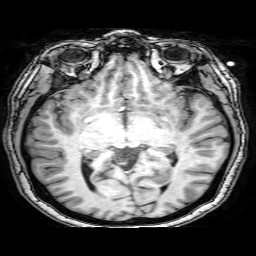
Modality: T1w
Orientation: coronal
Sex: female
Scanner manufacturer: philips
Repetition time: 0.008065 s
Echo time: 0.00369 s